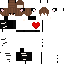
A female human skin with dark skin, wearing brown long hair dressed in a blue hoodie and black skirt, featuring a closed mouth.